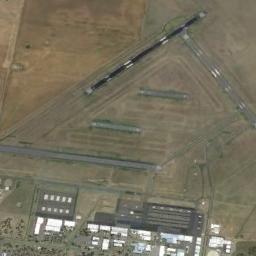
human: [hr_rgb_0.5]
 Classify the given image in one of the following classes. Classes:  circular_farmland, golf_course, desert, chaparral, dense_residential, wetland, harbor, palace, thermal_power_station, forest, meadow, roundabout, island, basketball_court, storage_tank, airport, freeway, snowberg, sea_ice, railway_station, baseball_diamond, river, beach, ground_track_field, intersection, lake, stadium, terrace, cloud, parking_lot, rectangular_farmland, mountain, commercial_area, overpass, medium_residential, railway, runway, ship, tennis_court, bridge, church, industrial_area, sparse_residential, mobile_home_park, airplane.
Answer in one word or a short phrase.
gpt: airport